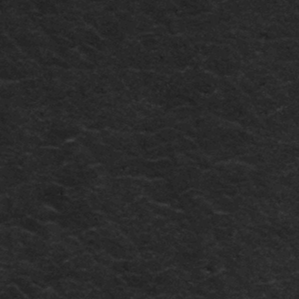
Label: frost